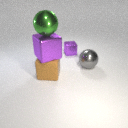
large brown rubber cube in front of large gray metal sphere